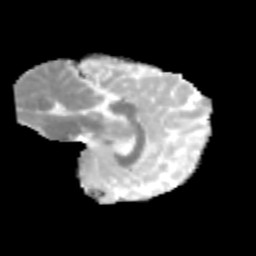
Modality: MD
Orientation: sagittal
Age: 12
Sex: female
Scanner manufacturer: siemens
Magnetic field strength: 3 T
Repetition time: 3.8 s
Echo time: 0.07 s